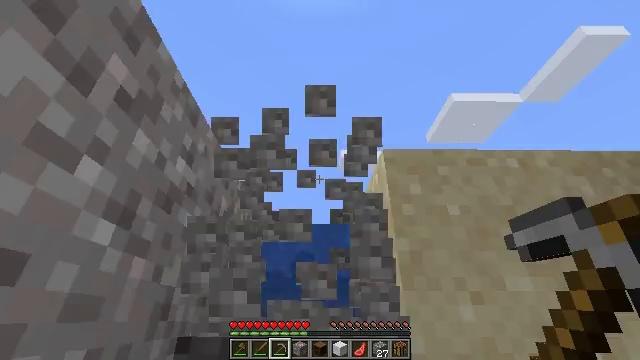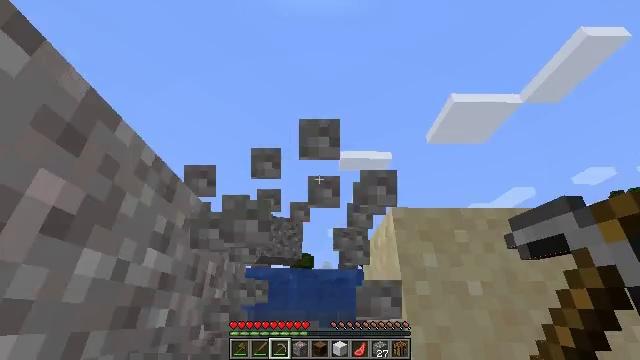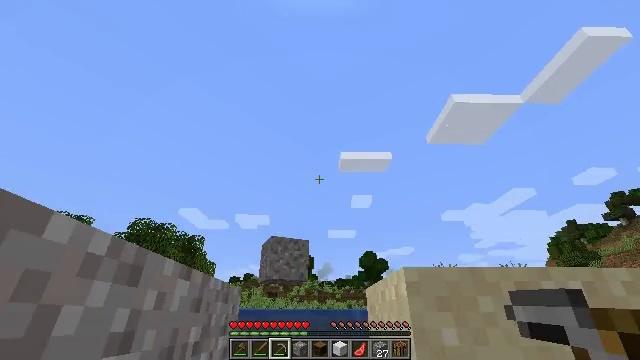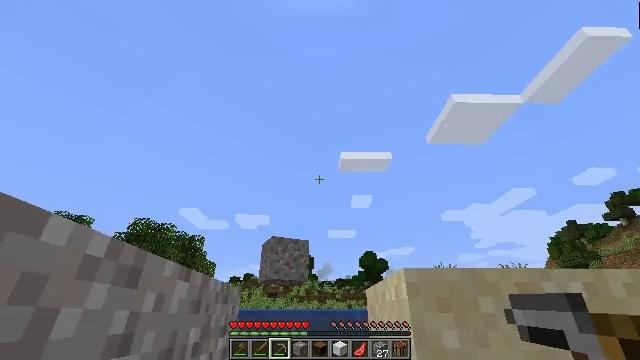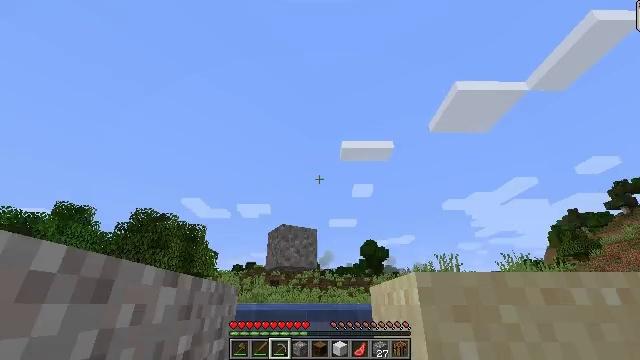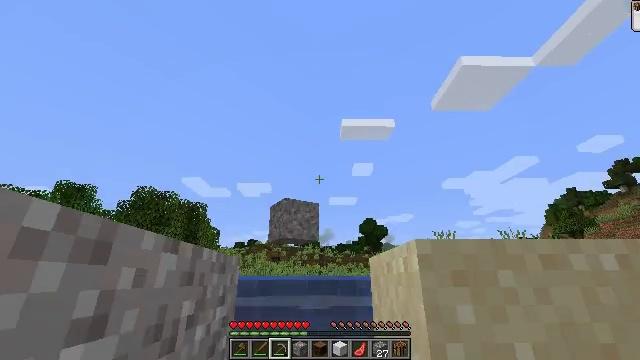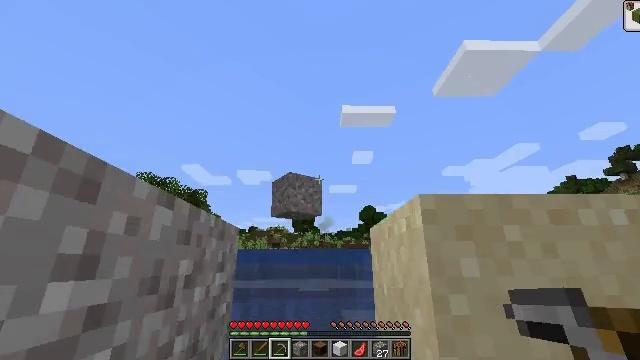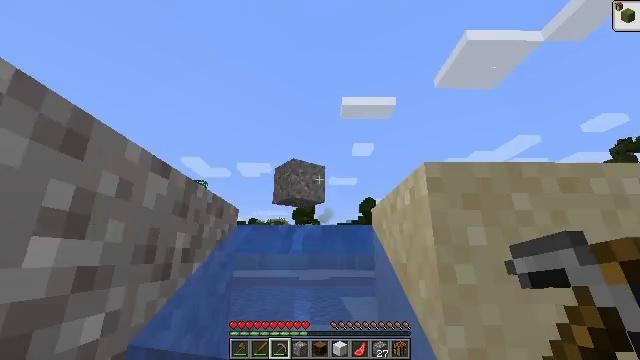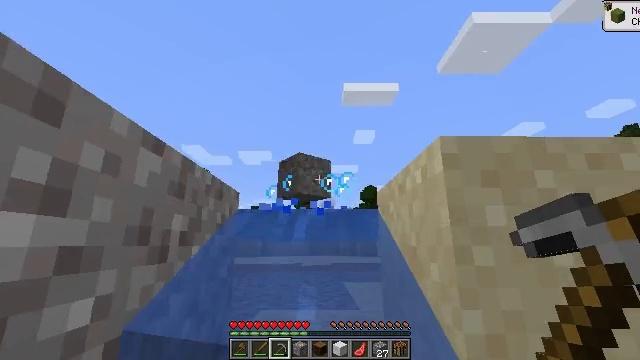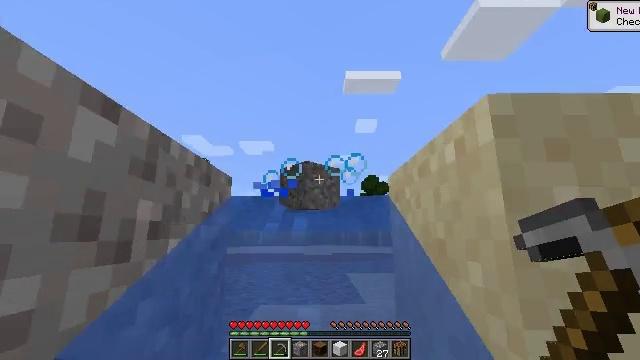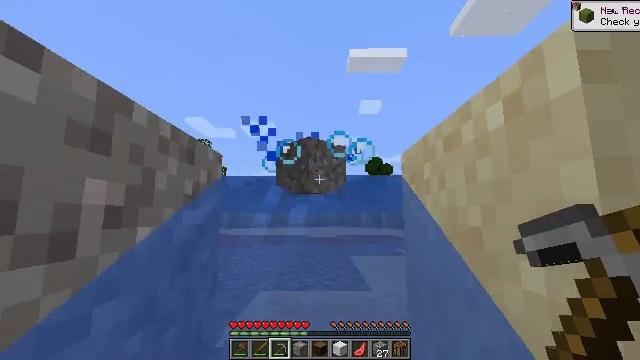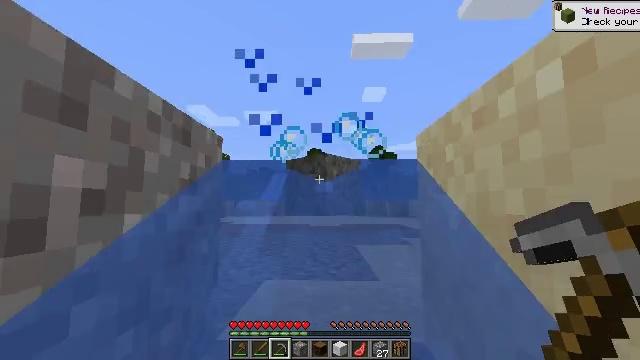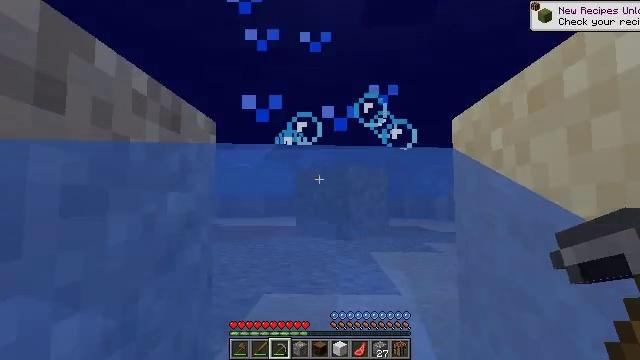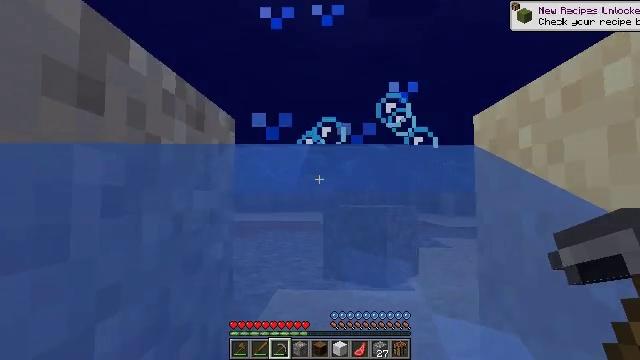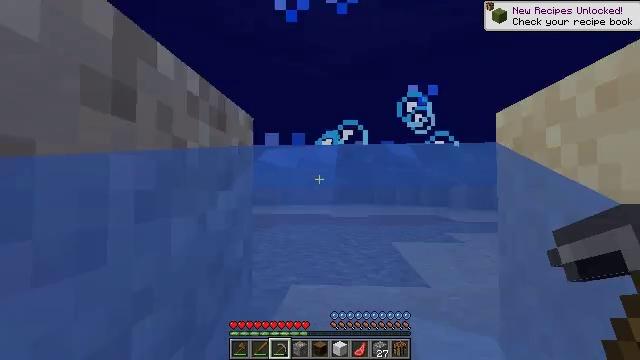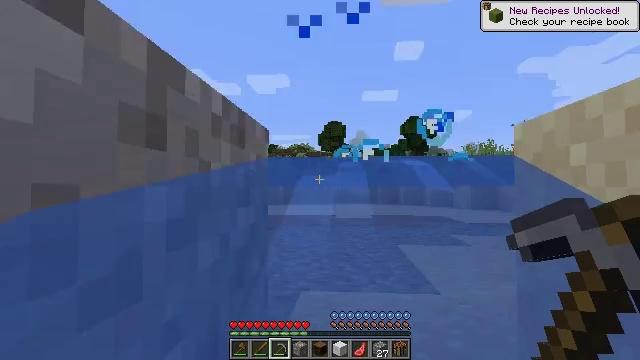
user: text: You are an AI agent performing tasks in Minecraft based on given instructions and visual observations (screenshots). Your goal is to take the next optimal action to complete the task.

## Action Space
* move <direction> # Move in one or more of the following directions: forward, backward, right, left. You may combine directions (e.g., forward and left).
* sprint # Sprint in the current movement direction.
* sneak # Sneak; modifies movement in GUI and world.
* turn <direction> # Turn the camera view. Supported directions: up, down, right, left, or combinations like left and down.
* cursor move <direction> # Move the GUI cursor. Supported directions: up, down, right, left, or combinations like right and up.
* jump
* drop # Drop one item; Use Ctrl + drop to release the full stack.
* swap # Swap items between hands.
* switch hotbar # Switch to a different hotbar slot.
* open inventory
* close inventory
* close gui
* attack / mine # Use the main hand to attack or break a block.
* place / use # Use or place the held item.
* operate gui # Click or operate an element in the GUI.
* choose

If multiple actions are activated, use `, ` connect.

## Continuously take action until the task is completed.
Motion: motion action
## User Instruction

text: Clear away tall grass.
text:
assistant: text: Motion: move forward, attack / mine, jump
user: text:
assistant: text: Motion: move forward, attack / mine, jump
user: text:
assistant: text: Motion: move forward
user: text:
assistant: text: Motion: move forward, turn down
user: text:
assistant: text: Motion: move forward, turn down
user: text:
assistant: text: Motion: move forward, turn down
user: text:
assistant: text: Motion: move forward, turn down
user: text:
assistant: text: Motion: move forward, turn down
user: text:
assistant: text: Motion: move forward, turn down
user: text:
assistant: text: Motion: move forward, turn down
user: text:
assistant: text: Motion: move forward and move left, turn down
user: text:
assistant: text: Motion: move forward and move left, turn down, jump
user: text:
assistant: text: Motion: move forward and move left, turn down, jump
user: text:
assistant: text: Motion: move forward and move left, turn left and down, jump
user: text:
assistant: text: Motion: move forward and move left, jump
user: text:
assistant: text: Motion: move forward and move left
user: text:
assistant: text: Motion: move forward and move left
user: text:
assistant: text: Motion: move forward and move left
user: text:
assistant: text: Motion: move forward and move left
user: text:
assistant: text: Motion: move forward
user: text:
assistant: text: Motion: move forward
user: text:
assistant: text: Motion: move forward
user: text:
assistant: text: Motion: move forward
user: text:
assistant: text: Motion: move forward, turn left, jump
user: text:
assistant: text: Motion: move forward, jump
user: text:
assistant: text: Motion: move forward, jump
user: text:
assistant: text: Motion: move forward, jump
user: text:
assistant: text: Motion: move forward, turn right, jump
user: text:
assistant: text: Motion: move forward, jump
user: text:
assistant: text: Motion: move forward, jump